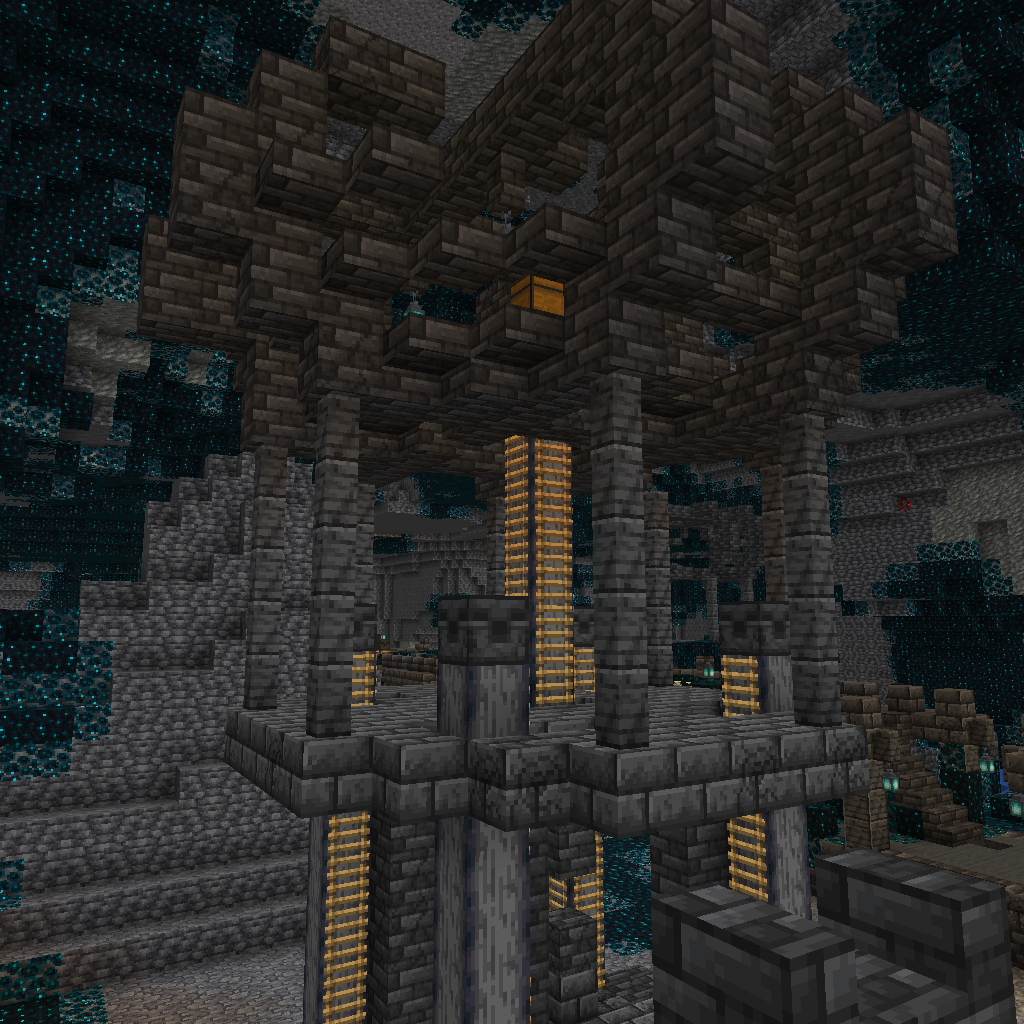
ancient city watch tower